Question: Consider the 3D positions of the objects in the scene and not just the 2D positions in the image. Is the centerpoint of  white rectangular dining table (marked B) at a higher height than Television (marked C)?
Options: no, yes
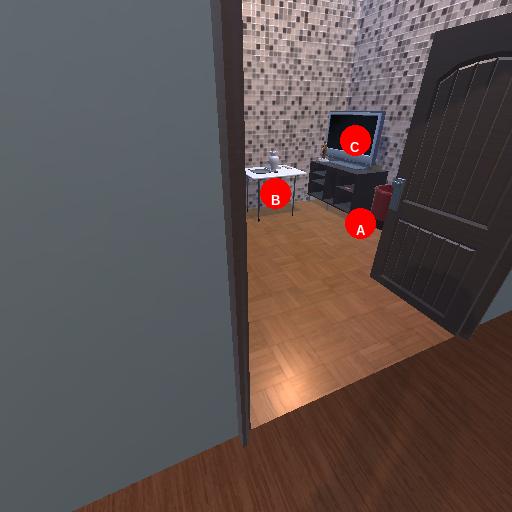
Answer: no